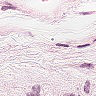
Metastatic tissue present: no